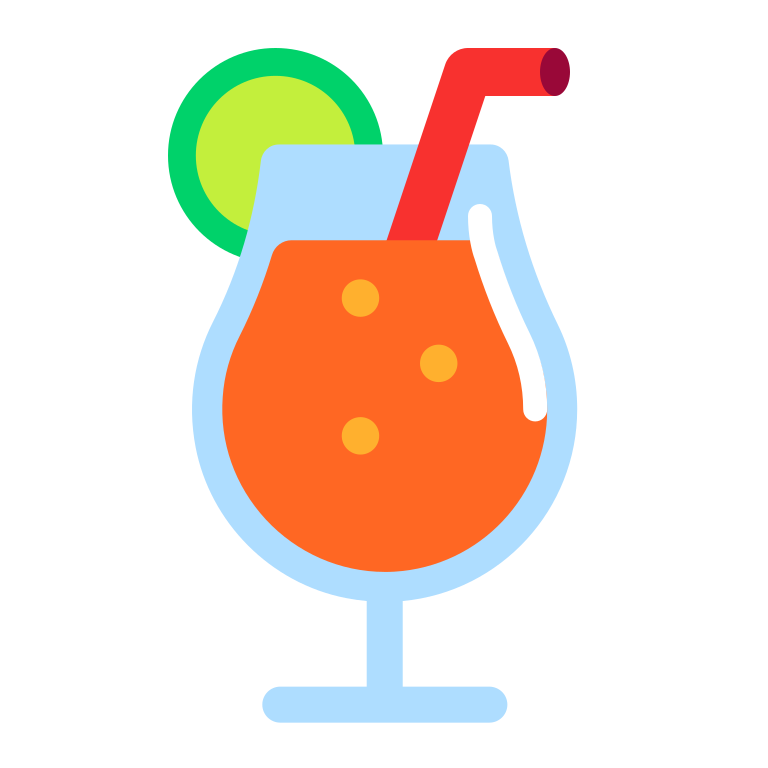
tropical drink flat